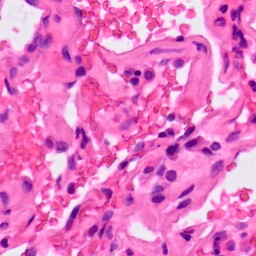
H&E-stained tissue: Lung